Question: I am trying to apply an Excel formula to sort the excel columns but not able to come up with it.
The excel entries looks like this:

As you can see, In the first column the records are having 000 at the end.
1) I need to neglect the last 000 from column A, compare the content of Column A with Column B.
'''
a) If it matches, then remove the 000 from the Column A.
b) If it does not matches, then delete the entire row OR make the content for both the column as N/A.
'''
Please help me out with this, the Content of this excel is a huge one, hence doing it manually is not feasible:(
Thanks,
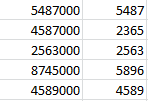
Answer: If you're looking to do this with VBA, you can add the following macro to your workbook:
Your comment states that you're looking for both leading AND trailing zeros, not just trailing like the original question suggests. If that's the case, you can accomplish this by a simple conditional statement that checks where the 3 zeros are, if anywhere.
If possible, it would be much simpler to 'Format' the cells 'Number type' to remove leading zero's. If that's not possible, then here's the macro that achieves just that:
'''
Public Sub CompareValues()
Dim rowCount As Integer, currentRow As Integer
Dim firstCellValue As String
Dim secondValValue As String
rowCount = Sheet1.Cells(Rows.Count, 1).End(xlUp).Row
Dim test As String
For currentRow = rowCount To 1 Step -1
'remove three leading or trailing 0's from value
test = Left(Cells(currentRow, 1).Value, 3)
If Left(Cells(currentRow, 1).Value, 3) = "000" Then
firstCellValue = Right(Cells(currentRow, 1).Value, Len(Cells(currentRow, 1).Value) - 3)
Else
firstCellValue = Left(Cells(currentRow, 1).Value, Len(Cells(currentRow, 1).Value) - 3)
End If
secondValValue = Cells(currentRow, 2).Value
If Not IsEmpty(firstCellValue) And Not firstCellValue = "" Then
If firstCellValue = secondValValue Then
Cells(currentRow, 1).Value = secondValValue
Else
Cells(currentRow, 1).EntireRow.Delete
End If
End If
Next
End Sub
'''